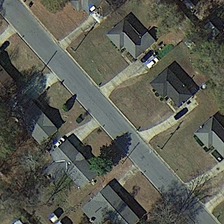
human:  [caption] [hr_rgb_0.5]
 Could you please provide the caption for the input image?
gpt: some buildings and green trees are in two sides of a straight gray road .

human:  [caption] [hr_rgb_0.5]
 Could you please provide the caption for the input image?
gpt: some buildings and green trees are in two sides of a straight gray road .

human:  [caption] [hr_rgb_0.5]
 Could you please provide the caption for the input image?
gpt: some buildings and green trees are in two sides of a straight gray road .

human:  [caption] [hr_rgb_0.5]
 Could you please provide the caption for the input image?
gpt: some buildings and green trees are in two sides of a straight gray road .

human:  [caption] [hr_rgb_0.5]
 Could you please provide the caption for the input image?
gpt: some buildings and green trees are in two sides of a straight gray road .